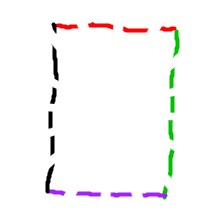
Shape: rectangle